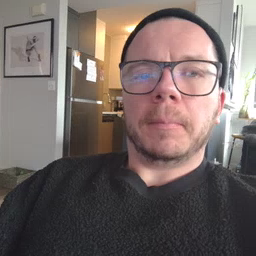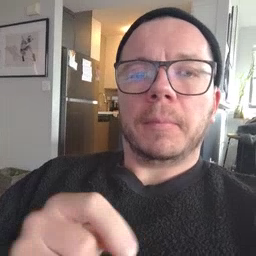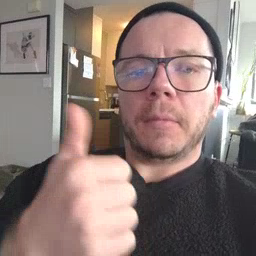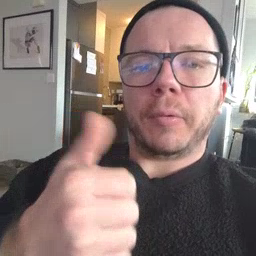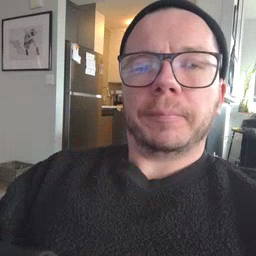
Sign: another